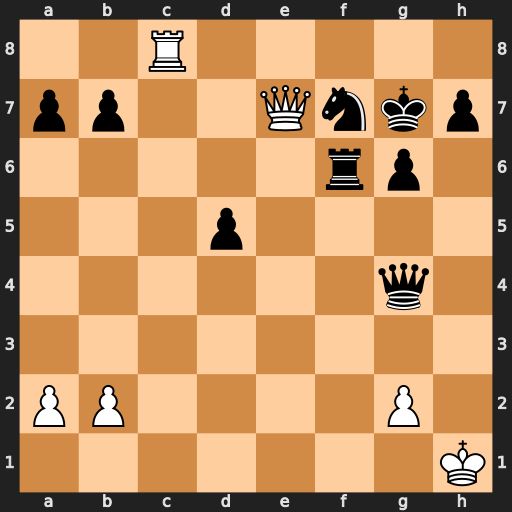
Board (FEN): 2R5/pp2Qnkp/5rp1/3p4/6q1/8/PP4P1/7K
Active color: w
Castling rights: -
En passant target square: -
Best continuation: Qf8#